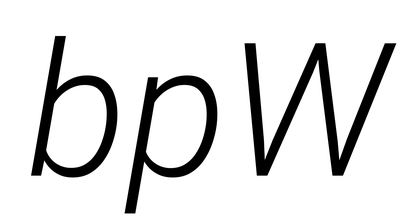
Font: Roboto-Italic_Light_Italic